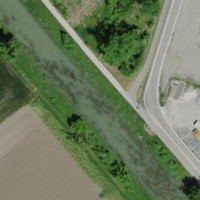
EUNIS habitat code: 57
Species observed at this site:
Prunus spinosa